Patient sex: M
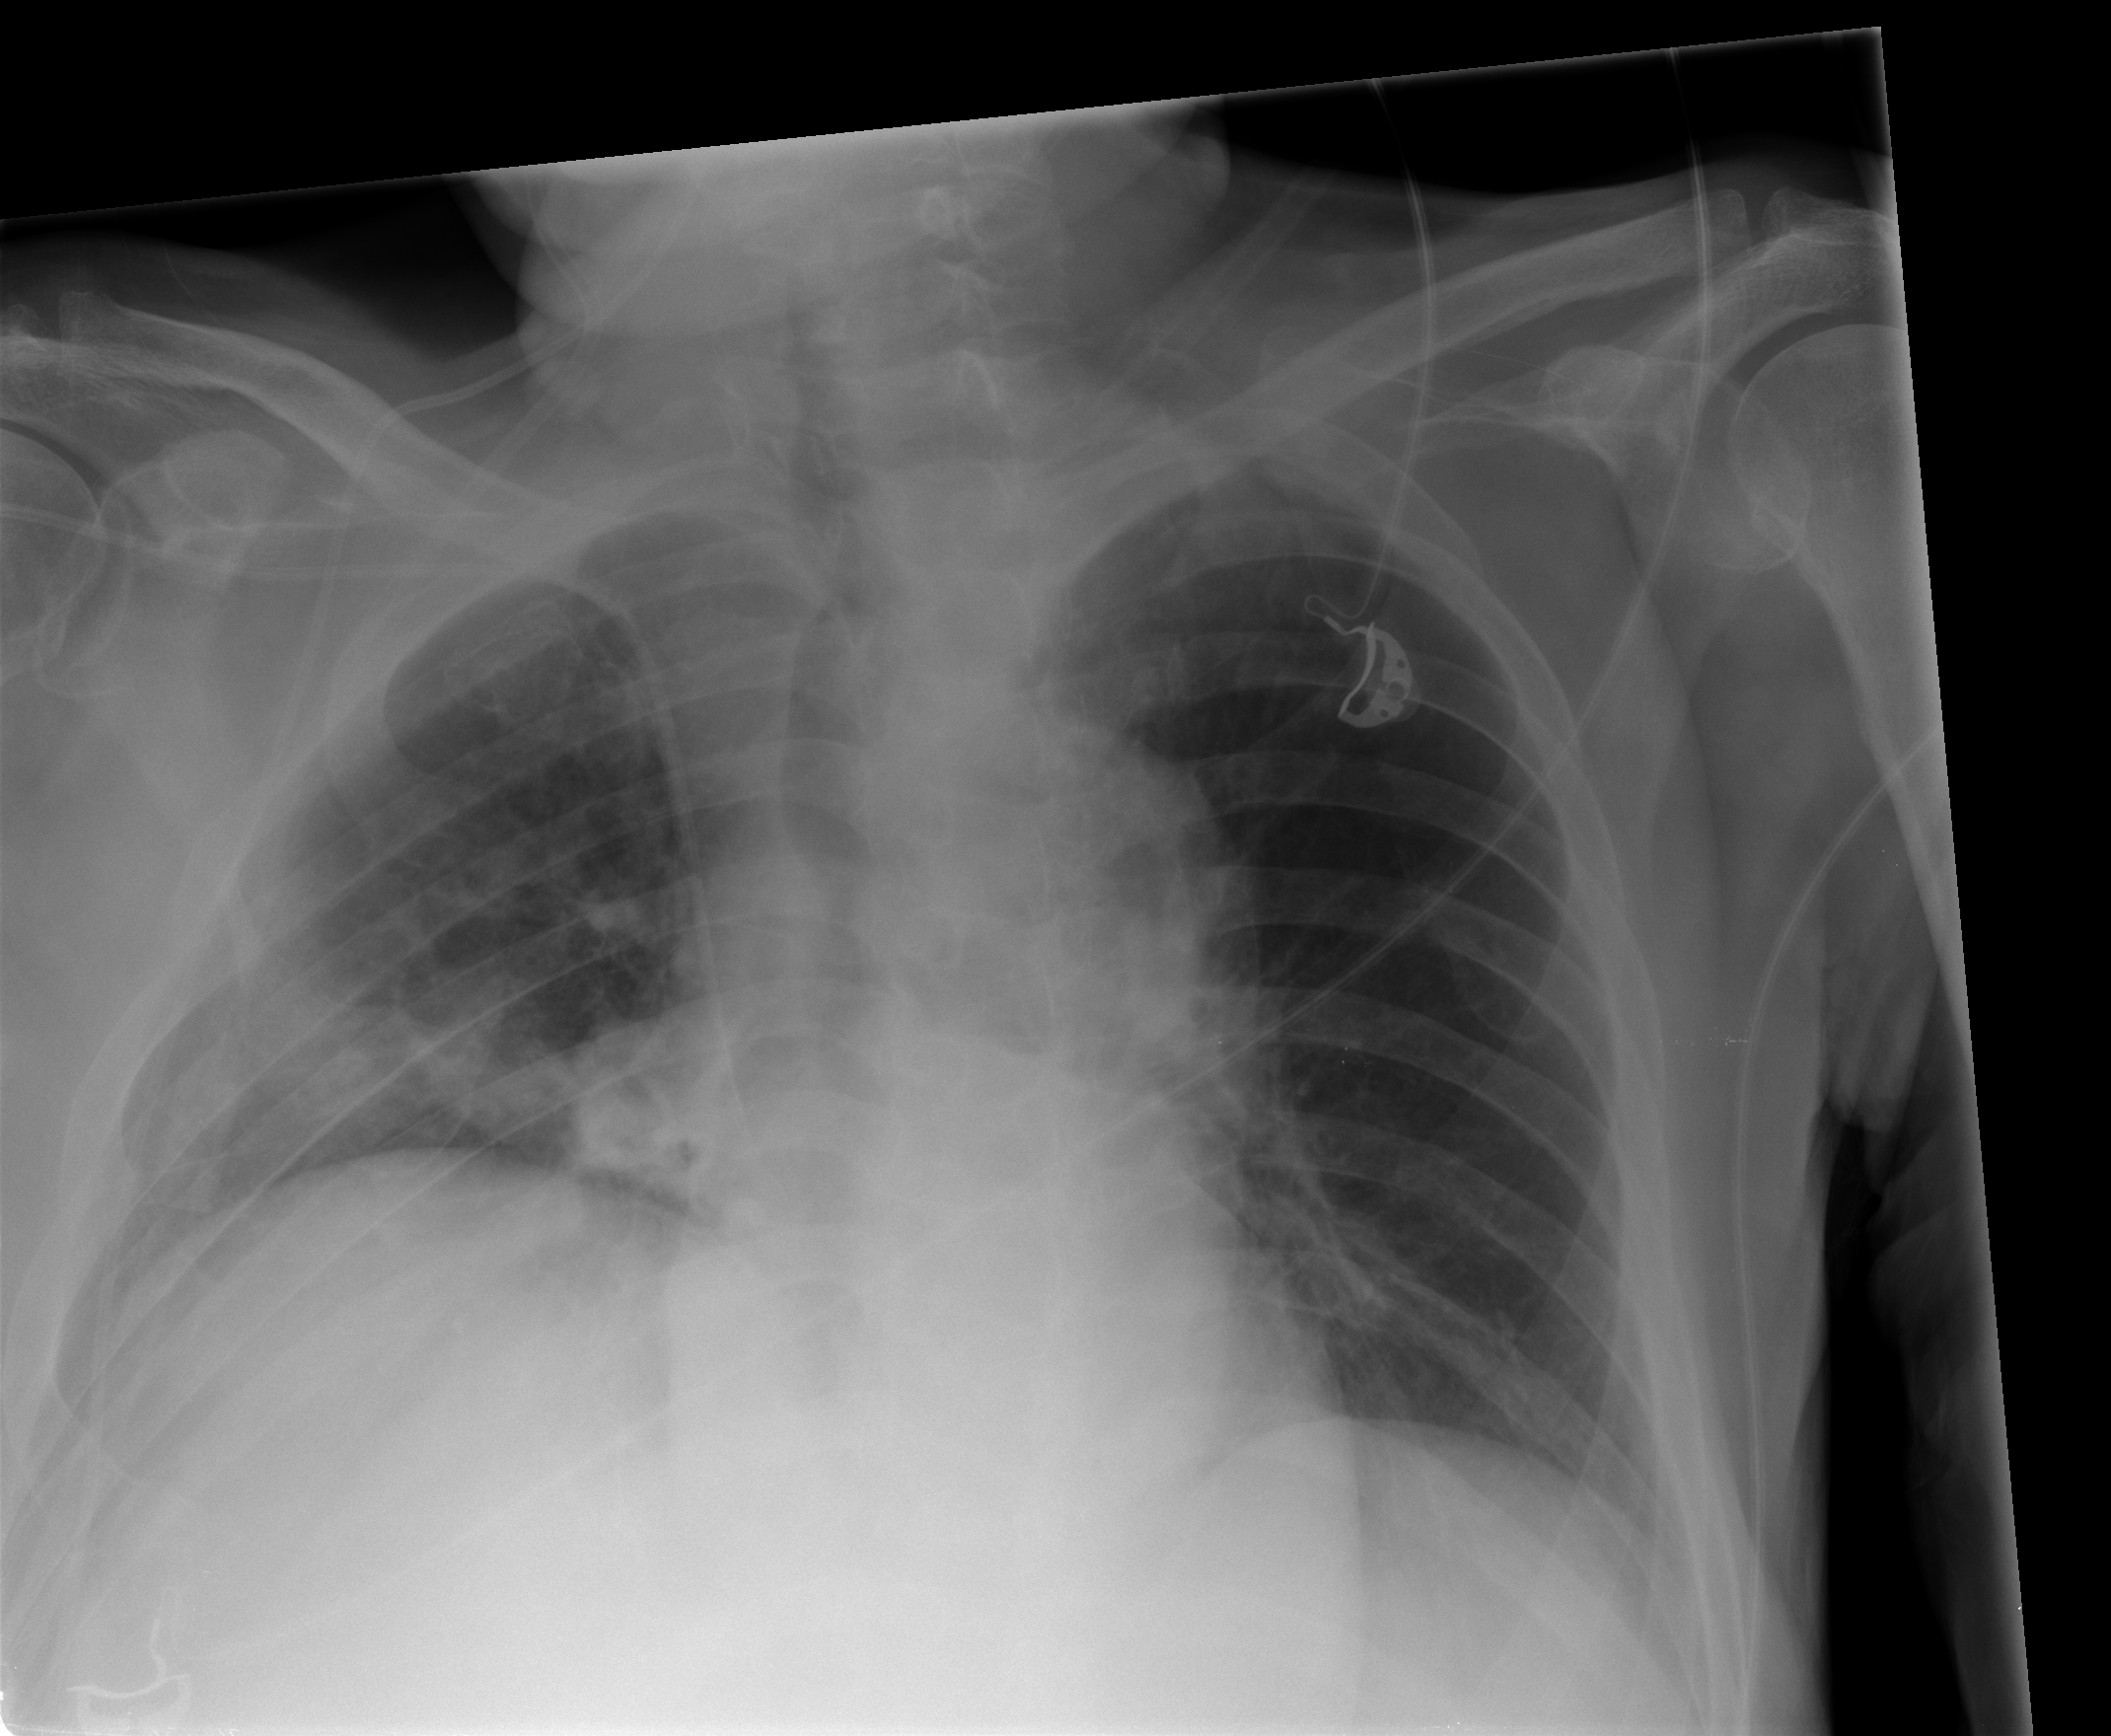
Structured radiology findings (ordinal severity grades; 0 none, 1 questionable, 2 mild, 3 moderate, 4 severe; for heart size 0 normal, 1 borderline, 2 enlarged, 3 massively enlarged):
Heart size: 0
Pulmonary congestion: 0
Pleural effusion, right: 2
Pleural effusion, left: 0
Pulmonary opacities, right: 2
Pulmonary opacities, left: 0
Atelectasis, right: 2
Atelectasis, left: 0